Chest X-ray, PA view. Patient: 49 years old, sex F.
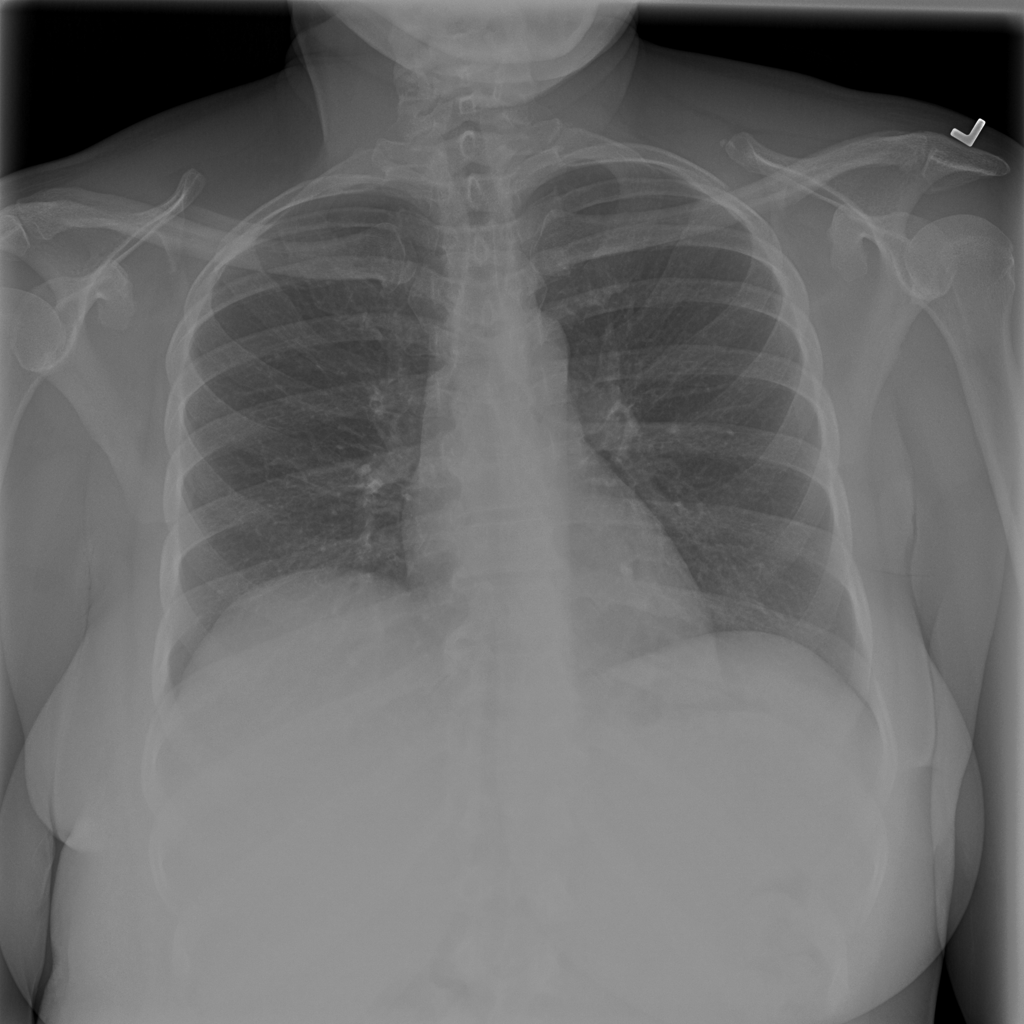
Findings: No Finding